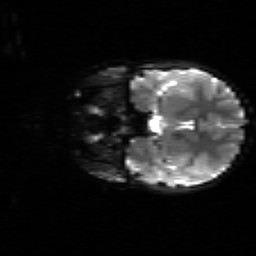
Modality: sbref
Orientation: coronal
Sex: female
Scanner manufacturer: siemens
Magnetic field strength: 3 T
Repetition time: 5 s
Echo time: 0.071 s